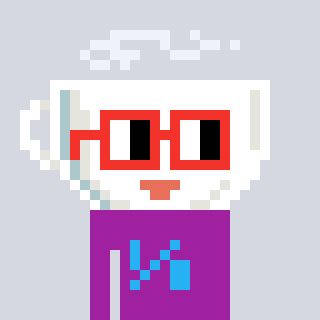
a pixel art character with square red glasses, a mug-shaped head and a magenta-colored body on a cool background